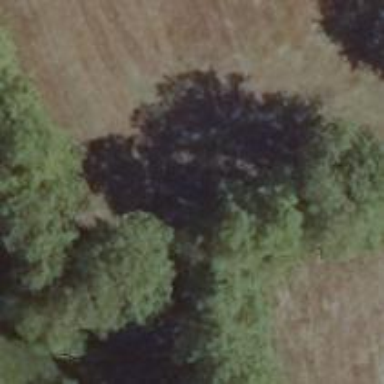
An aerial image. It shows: Row of trees in natural setting.